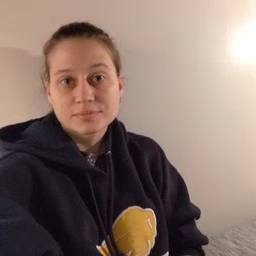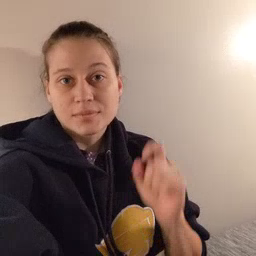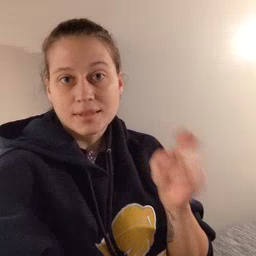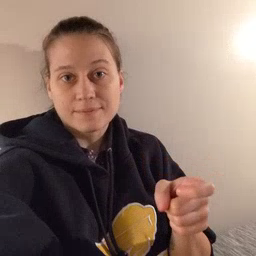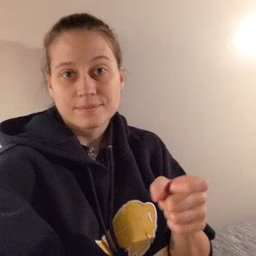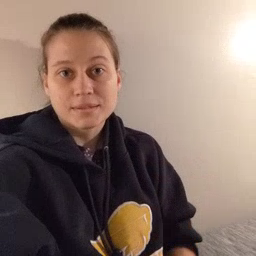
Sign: gift